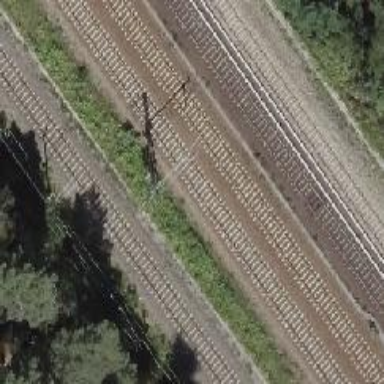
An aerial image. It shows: Railway milestone with catenary mast.